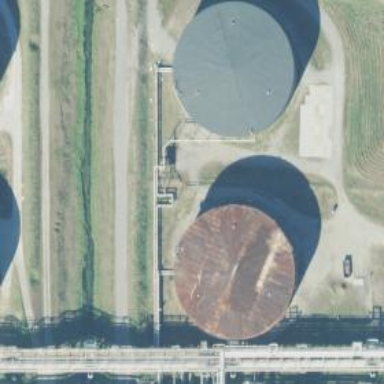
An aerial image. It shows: Storage tank building.